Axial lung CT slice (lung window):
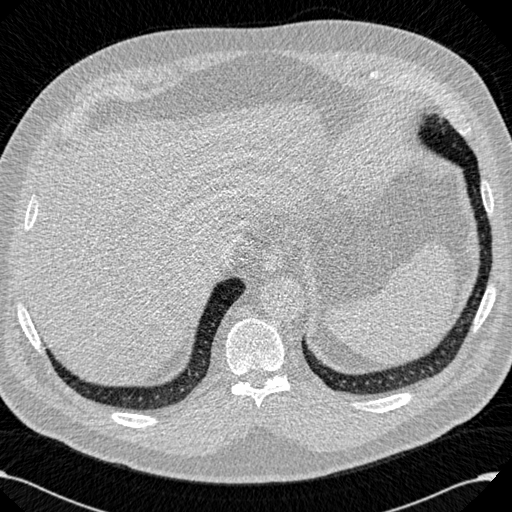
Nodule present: no